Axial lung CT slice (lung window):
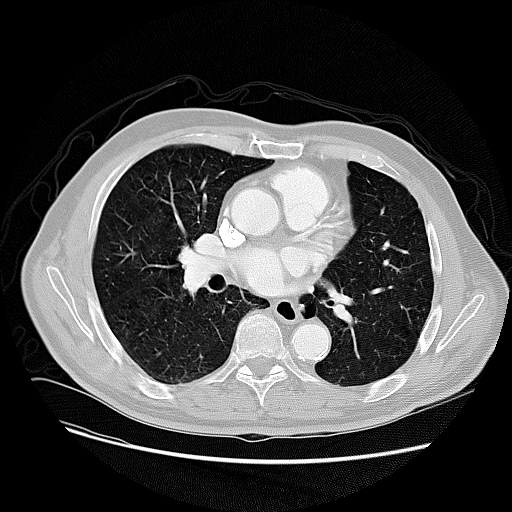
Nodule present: no